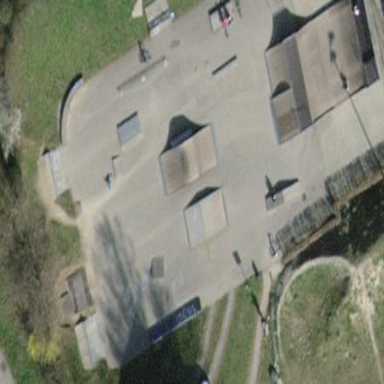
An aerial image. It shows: Asphalt pitch for leisure activities.